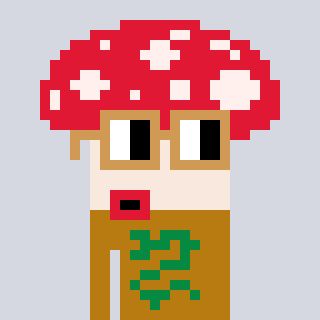
a pixel art character with square brown glasses, a mushroom-shaped head and a gold-colored body on a cool background